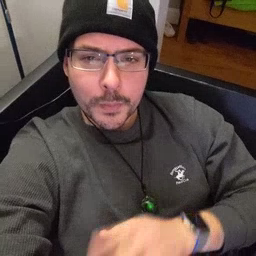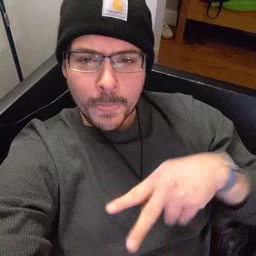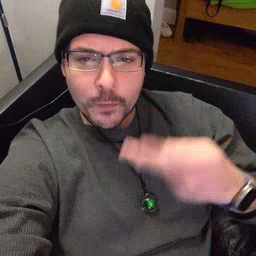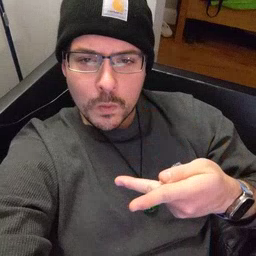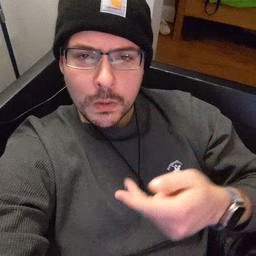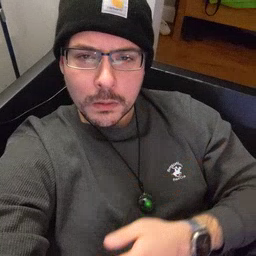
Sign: fall